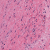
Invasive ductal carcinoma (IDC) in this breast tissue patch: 0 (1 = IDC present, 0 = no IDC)